Question: It is required to place a number of queens so that there is a queen in each row and column. Find the number of different placements of queens that satisfy the constraint that queens cannot attack each other. At the same time, the newly placed queen cannot be eaten by the existing knight, but there is no need to consider whether the knight will be attacked by the queen.
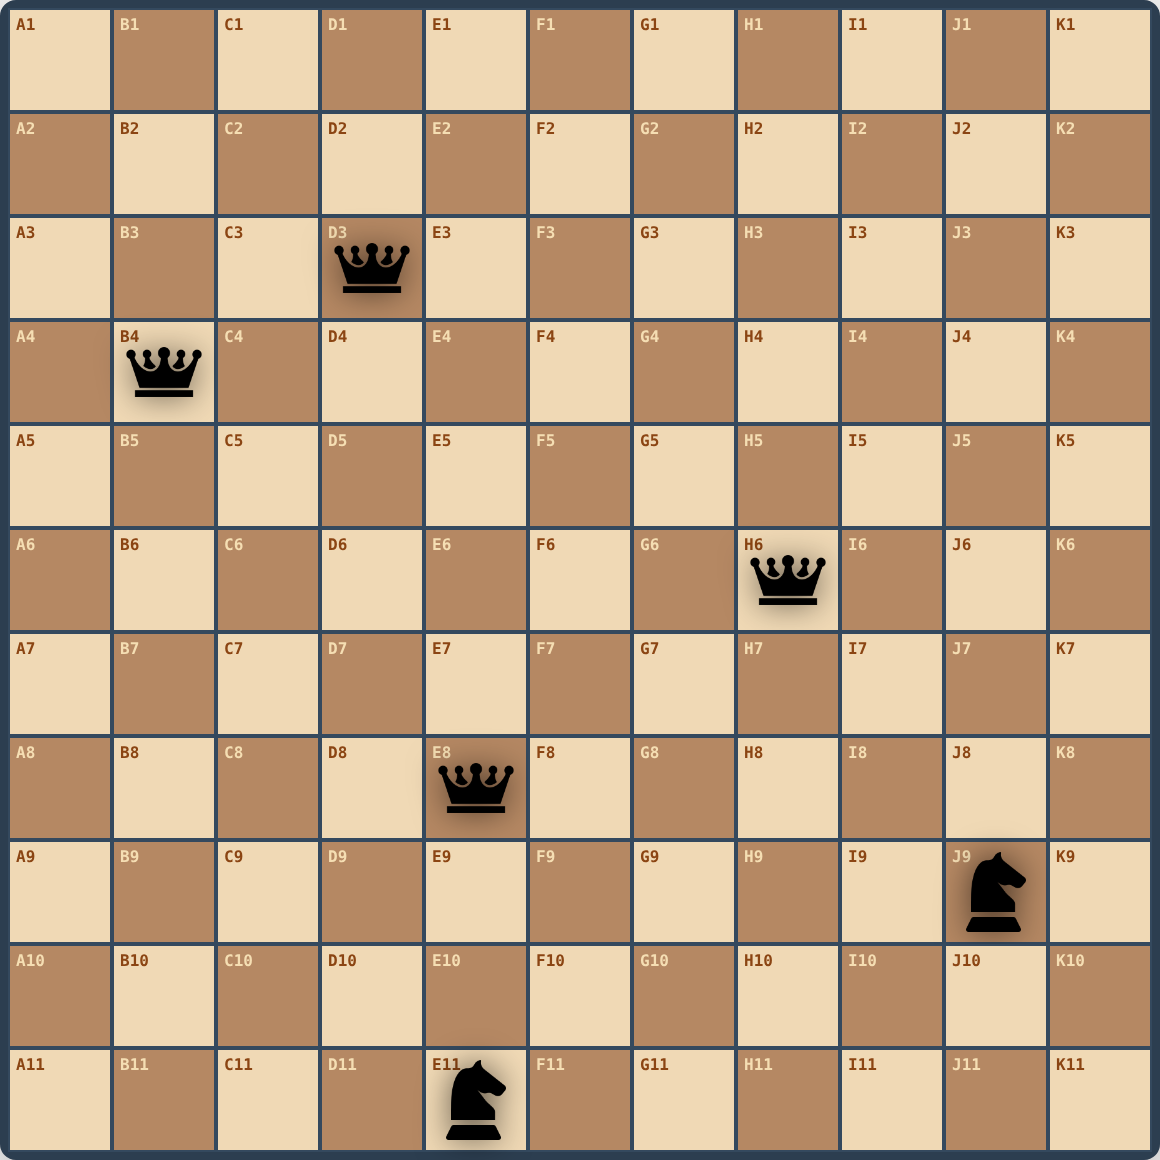
Answer: 2